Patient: sex M, age 36
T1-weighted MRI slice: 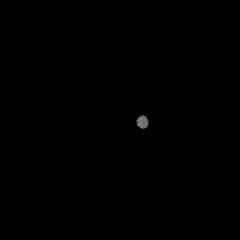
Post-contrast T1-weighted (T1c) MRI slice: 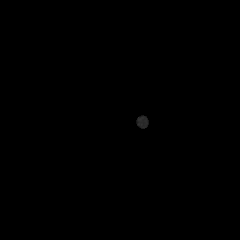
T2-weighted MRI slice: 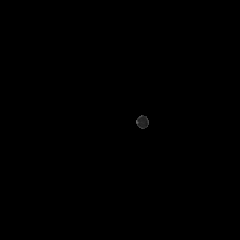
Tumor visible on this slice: no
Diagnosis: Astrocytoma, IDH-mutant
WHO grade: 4